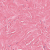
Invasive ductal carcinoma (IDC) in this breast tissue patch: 0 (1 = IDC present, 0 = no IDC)